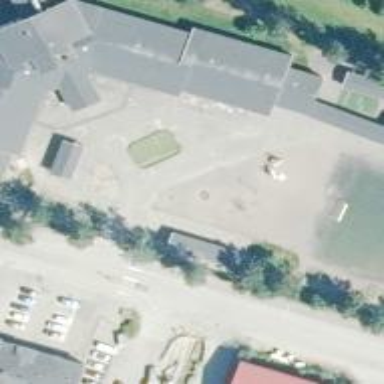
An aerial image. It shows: Playground with swings and hopscotch area.